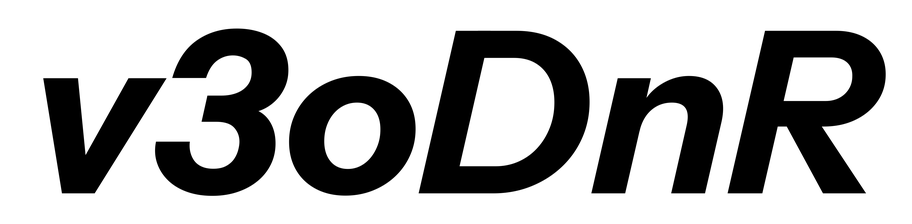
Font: InstrumentSans-Italic_Bold_Italic